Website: crate-barrel
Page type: payment
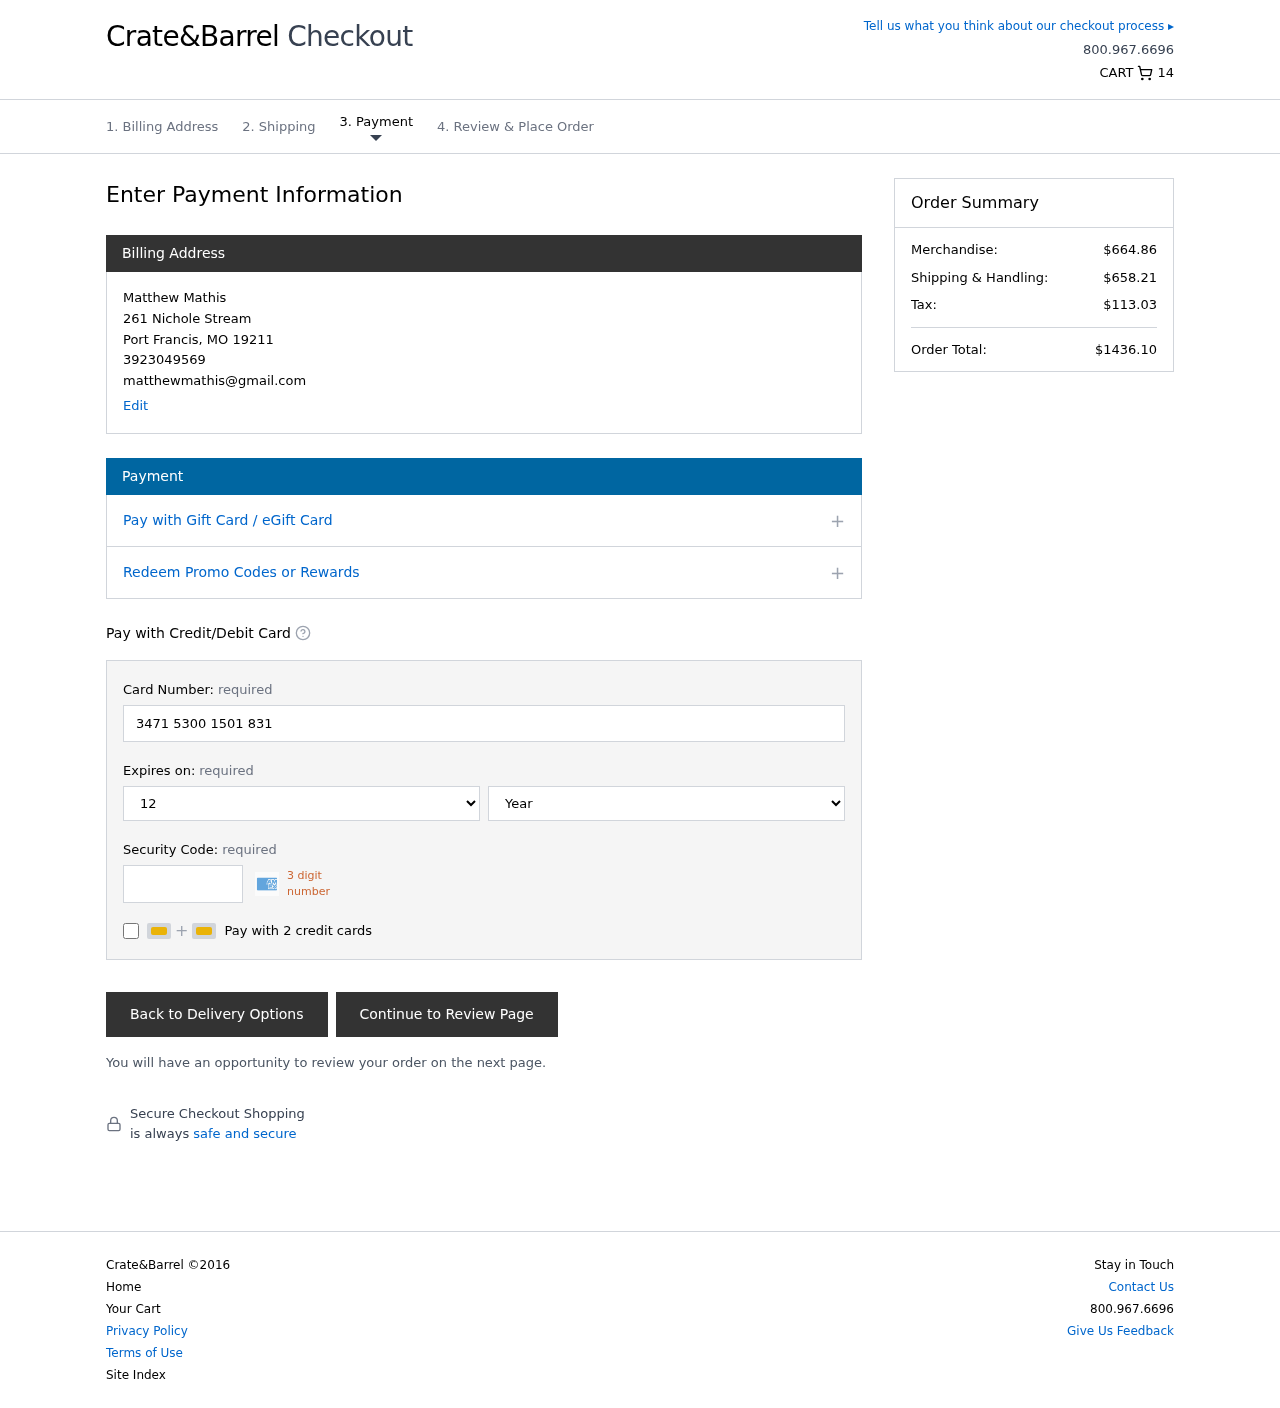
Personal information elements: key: PII_CARD_CVV
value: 9000
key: PII_CARD_EXPIRY_MONTH
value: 12
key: PII_CARD_EXPIRY_YEAR
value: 27
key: PII_CARD_NUMBER
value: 3471 5300 1501 831
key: PII_CITY
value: Port Francis
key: PII_EMAIL
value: matthewmathis@gmail.com
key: PII_FULLNAME
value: Matthew Mathis
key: PII_PHONE
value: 3923049569
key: PII_POSTCODE
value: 19211
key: PII_STATE_ABBR
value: MO
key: PII_STREET
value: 261 Nichole Stream
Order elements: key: ORDER_NUM_ITEMS
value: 14
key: ORDER_SUBTOTAL
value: $664.86
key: ORDER_SHIPPING_COST
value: $658.21
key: ORDER_TAX
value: $113.03
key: ORDER_TOTAL
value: $1436.10